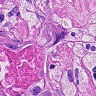
Metastatic tissue present: yes